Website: crate-barrel
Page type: receipt
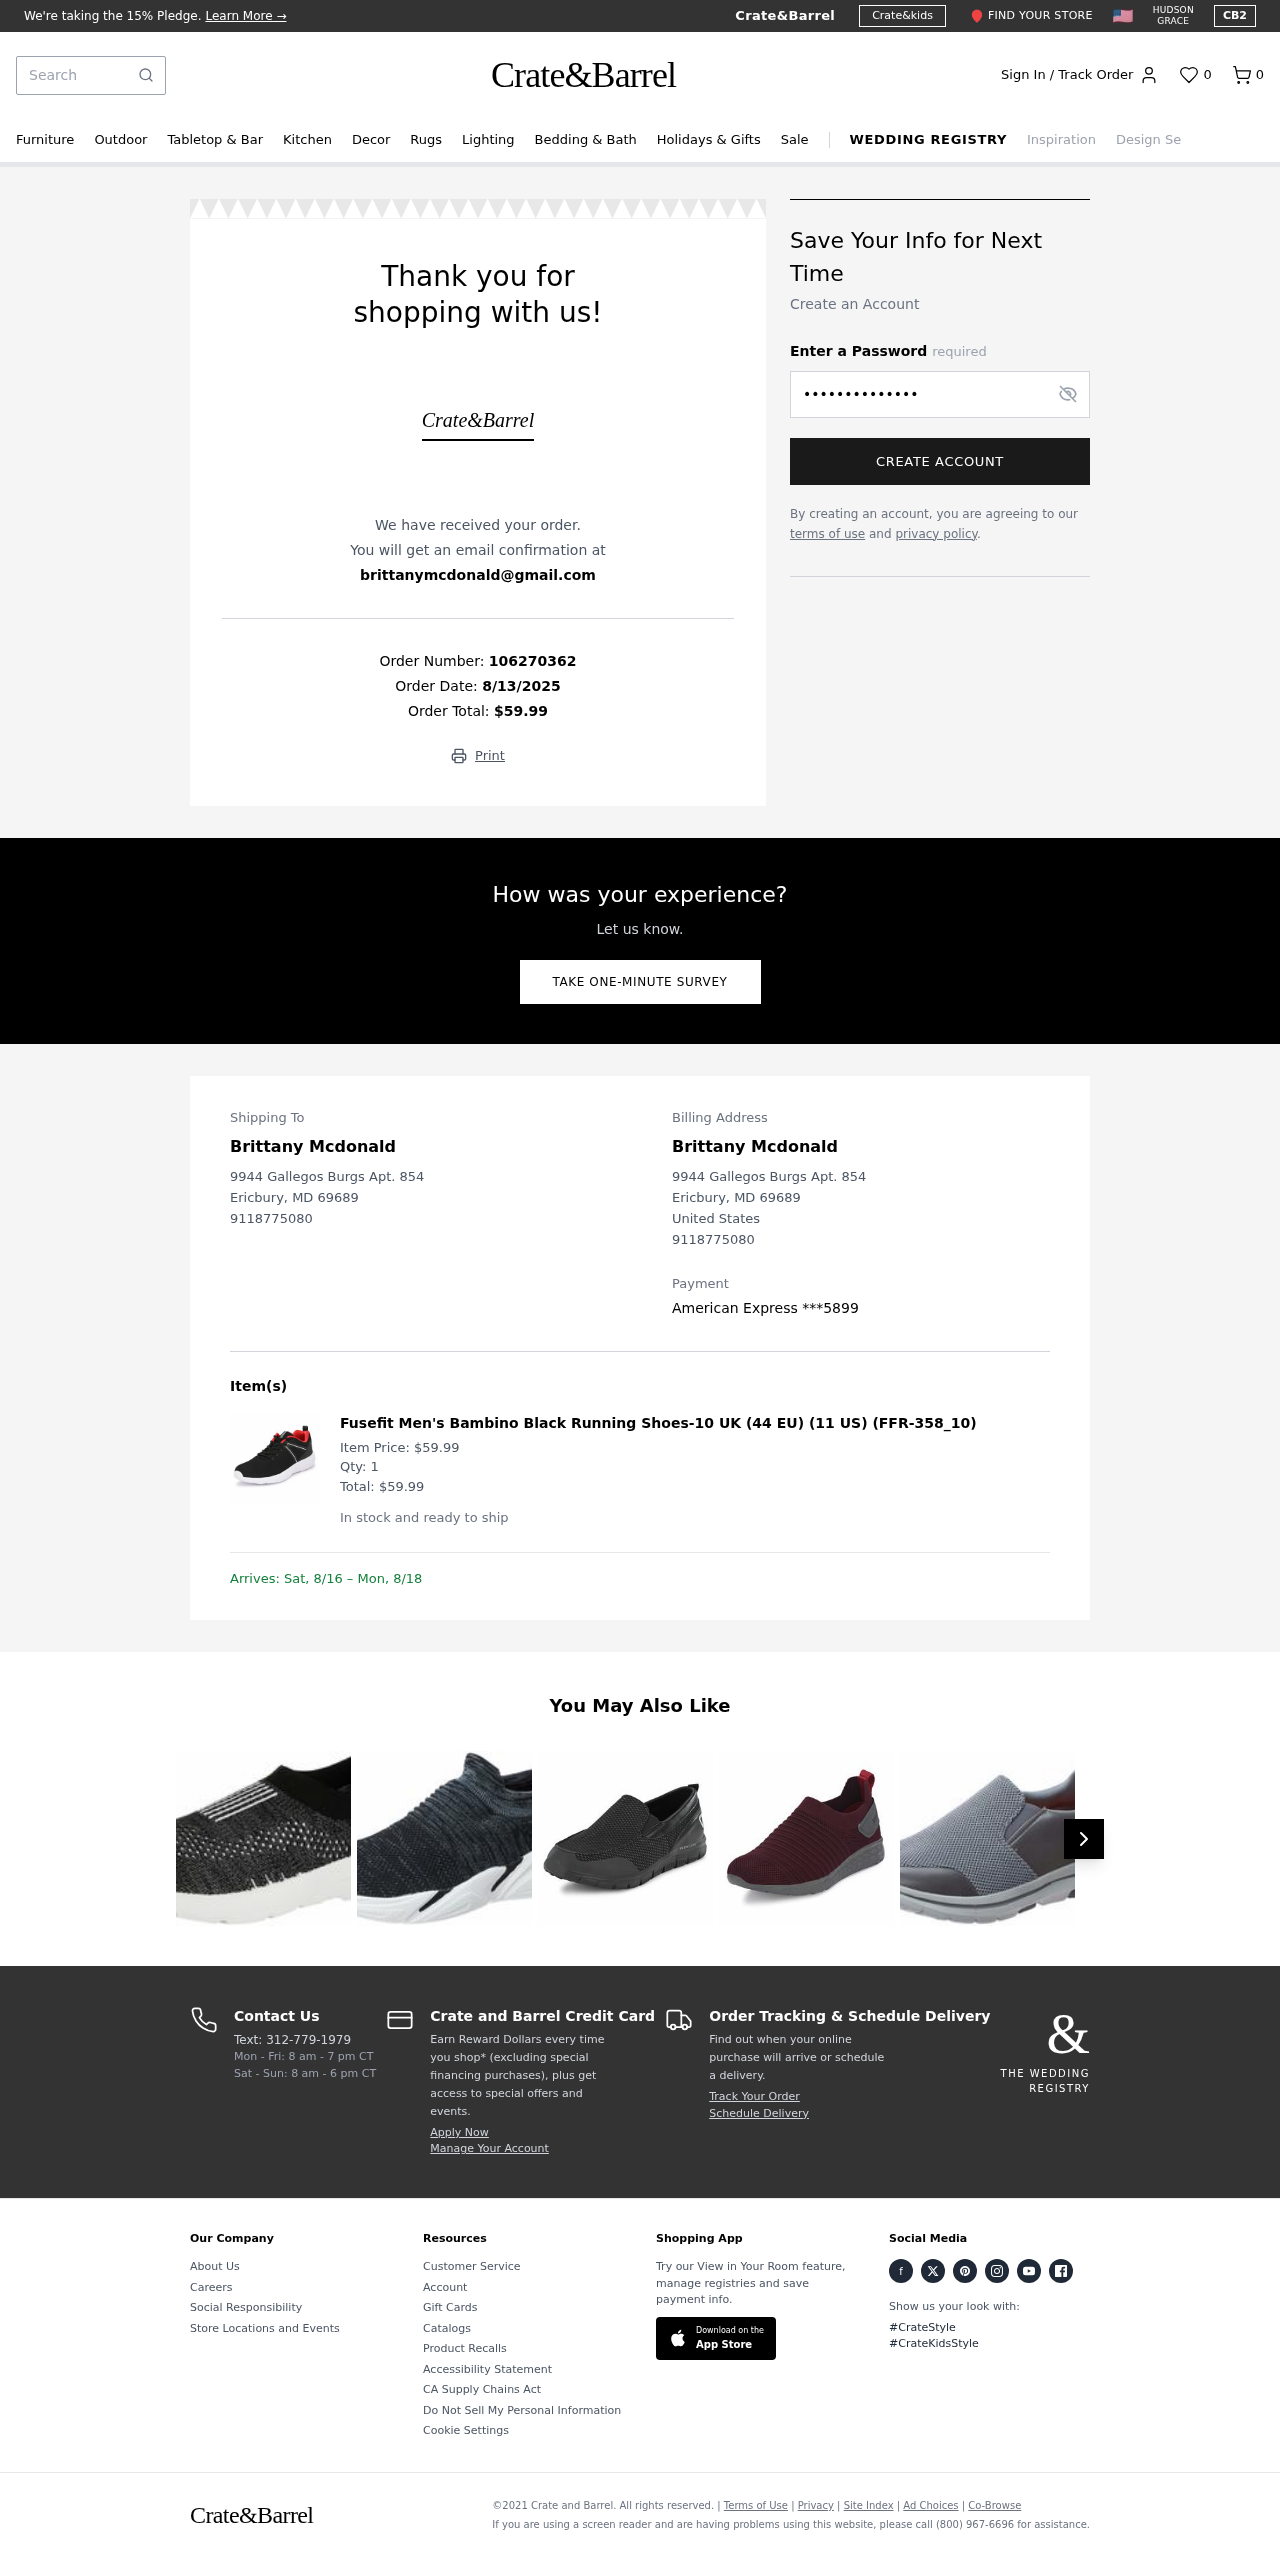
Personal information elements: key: PII_CARD_LAST4
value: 5899
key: PII_CARD_TYPE
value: American Express
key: PII_CITY
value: Ericbury
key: PII_COUNTRY
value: United States
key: PII_EMAIL
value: brittanymcdonald@gmail.com
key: PII_FULLNAME
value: Brittany Mcdonald
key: PII_PHONE
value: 9118775080
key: PII_POSTCODE
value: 69689
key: PII_STATE_ABBR
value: MD
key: PII_STREET
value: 9944 Gallegos Burgs Apt. 854
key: PII_FULLNAME2
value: Brittany Mcdonald
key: PII_STREET2
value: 9944 Gallegos Burgs Apt. 854
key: PII_CITY2
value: Ericbury
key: PII_STATE_ABBR2
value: MD
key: PII_POSTCODE2
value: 69689
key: PII_PHONE2
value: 9118775080
Product elements: key: PRODUCT1_NAME
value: Fusefit Men's Bambino Black Running Shoes-10 UK (44 EU) (11 US) (FFR-358_10)
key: PRODUCT1_PRICE
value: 59.99
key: PRODUCT1_QUANTITY
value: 1
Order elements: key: ORDER_NUM_ITEMS
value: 0
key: ORDER_ID
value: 106270362
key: ORDER_DATE
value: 8/13/2025
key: ORDER_TOTAL
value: $59.99
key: ORDER_ITEM_TOTAL
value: $59.99
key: ORDER_DELIVERY_DATE
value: Sat, 8/16 – Mon, 8/18
Search elements: key: HEADER_SEARCH
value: Search
Other elements: key: FAVORITES_COUNT
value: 0